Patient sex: F
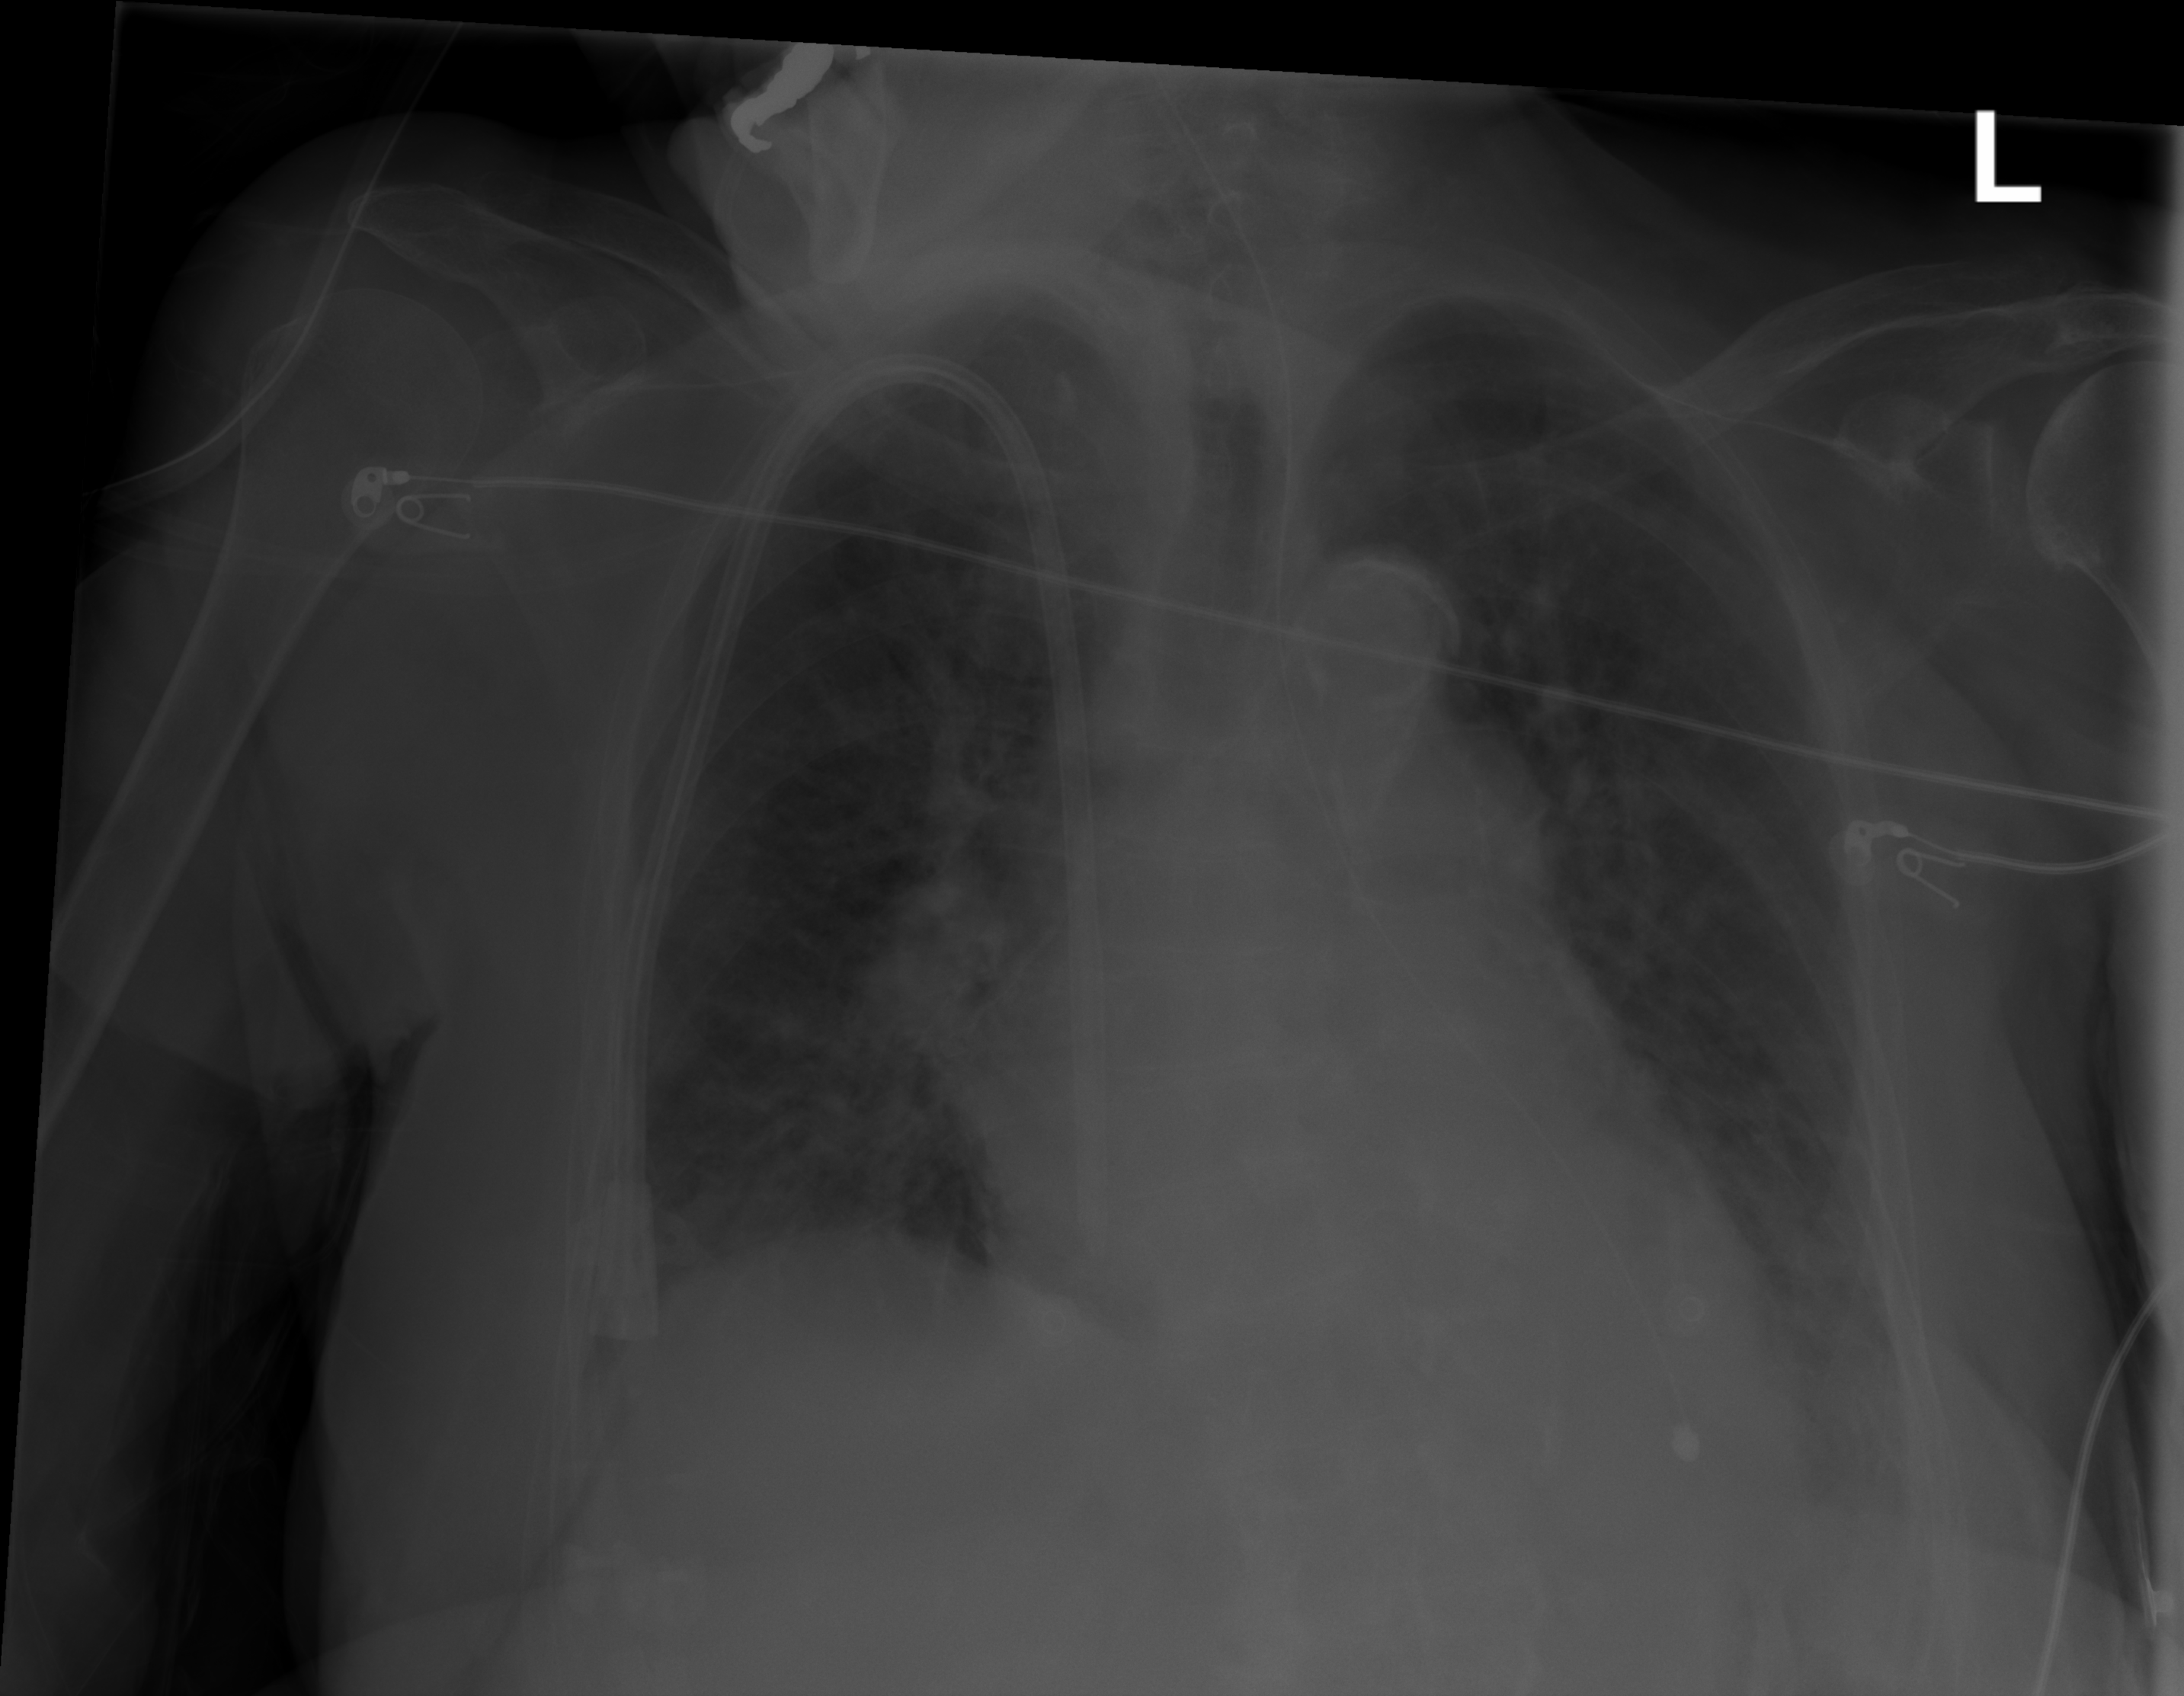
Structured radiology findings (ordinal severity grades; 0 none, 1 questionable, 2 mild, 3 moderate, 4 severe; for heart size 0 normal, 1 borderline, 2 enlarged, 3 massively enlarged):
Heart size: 2
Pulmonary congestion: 0
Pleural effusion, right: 0
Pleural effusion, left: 2
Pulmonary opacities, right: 2
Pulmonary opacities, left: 2
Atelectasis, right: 2
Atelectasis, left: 2